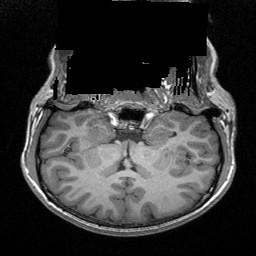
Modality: T1w
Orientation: sagittal